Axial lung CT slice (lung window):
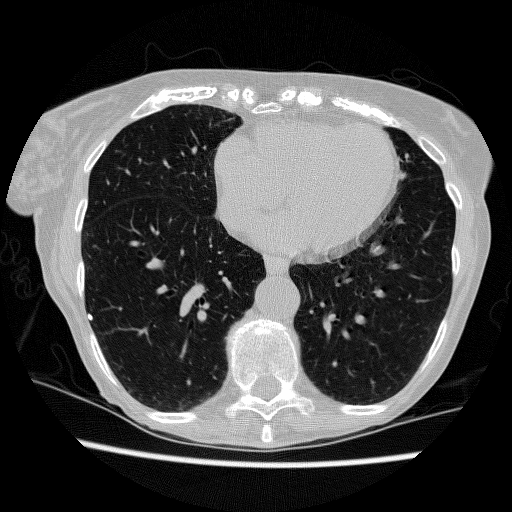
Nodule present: yes
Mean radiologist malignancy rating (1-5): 1